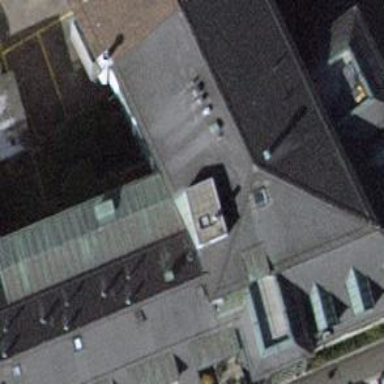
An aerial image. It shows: Office building.